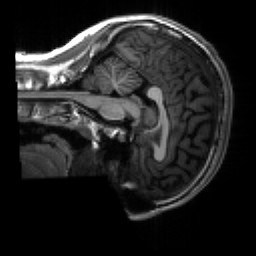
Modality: T1w
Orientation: sagittal
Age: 19
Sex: male
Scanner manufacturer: siemens
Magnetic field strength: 3 T
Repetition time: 2.3 s
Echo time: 0.00266 s